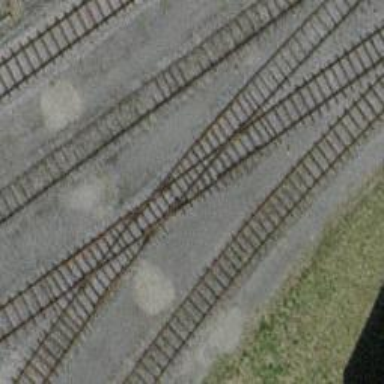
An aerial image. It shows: Railway crossing.